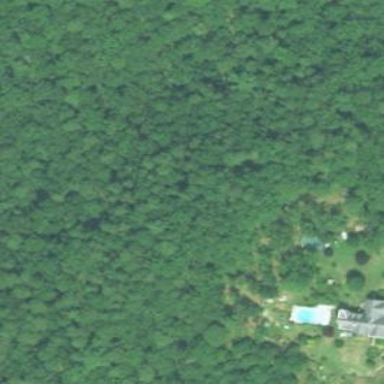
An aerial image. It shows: Woodland with needle-leaved trees.